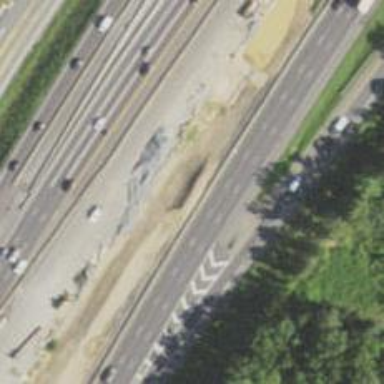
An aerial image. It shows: Motorway junction.